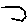
Label: hexagon